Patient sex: M
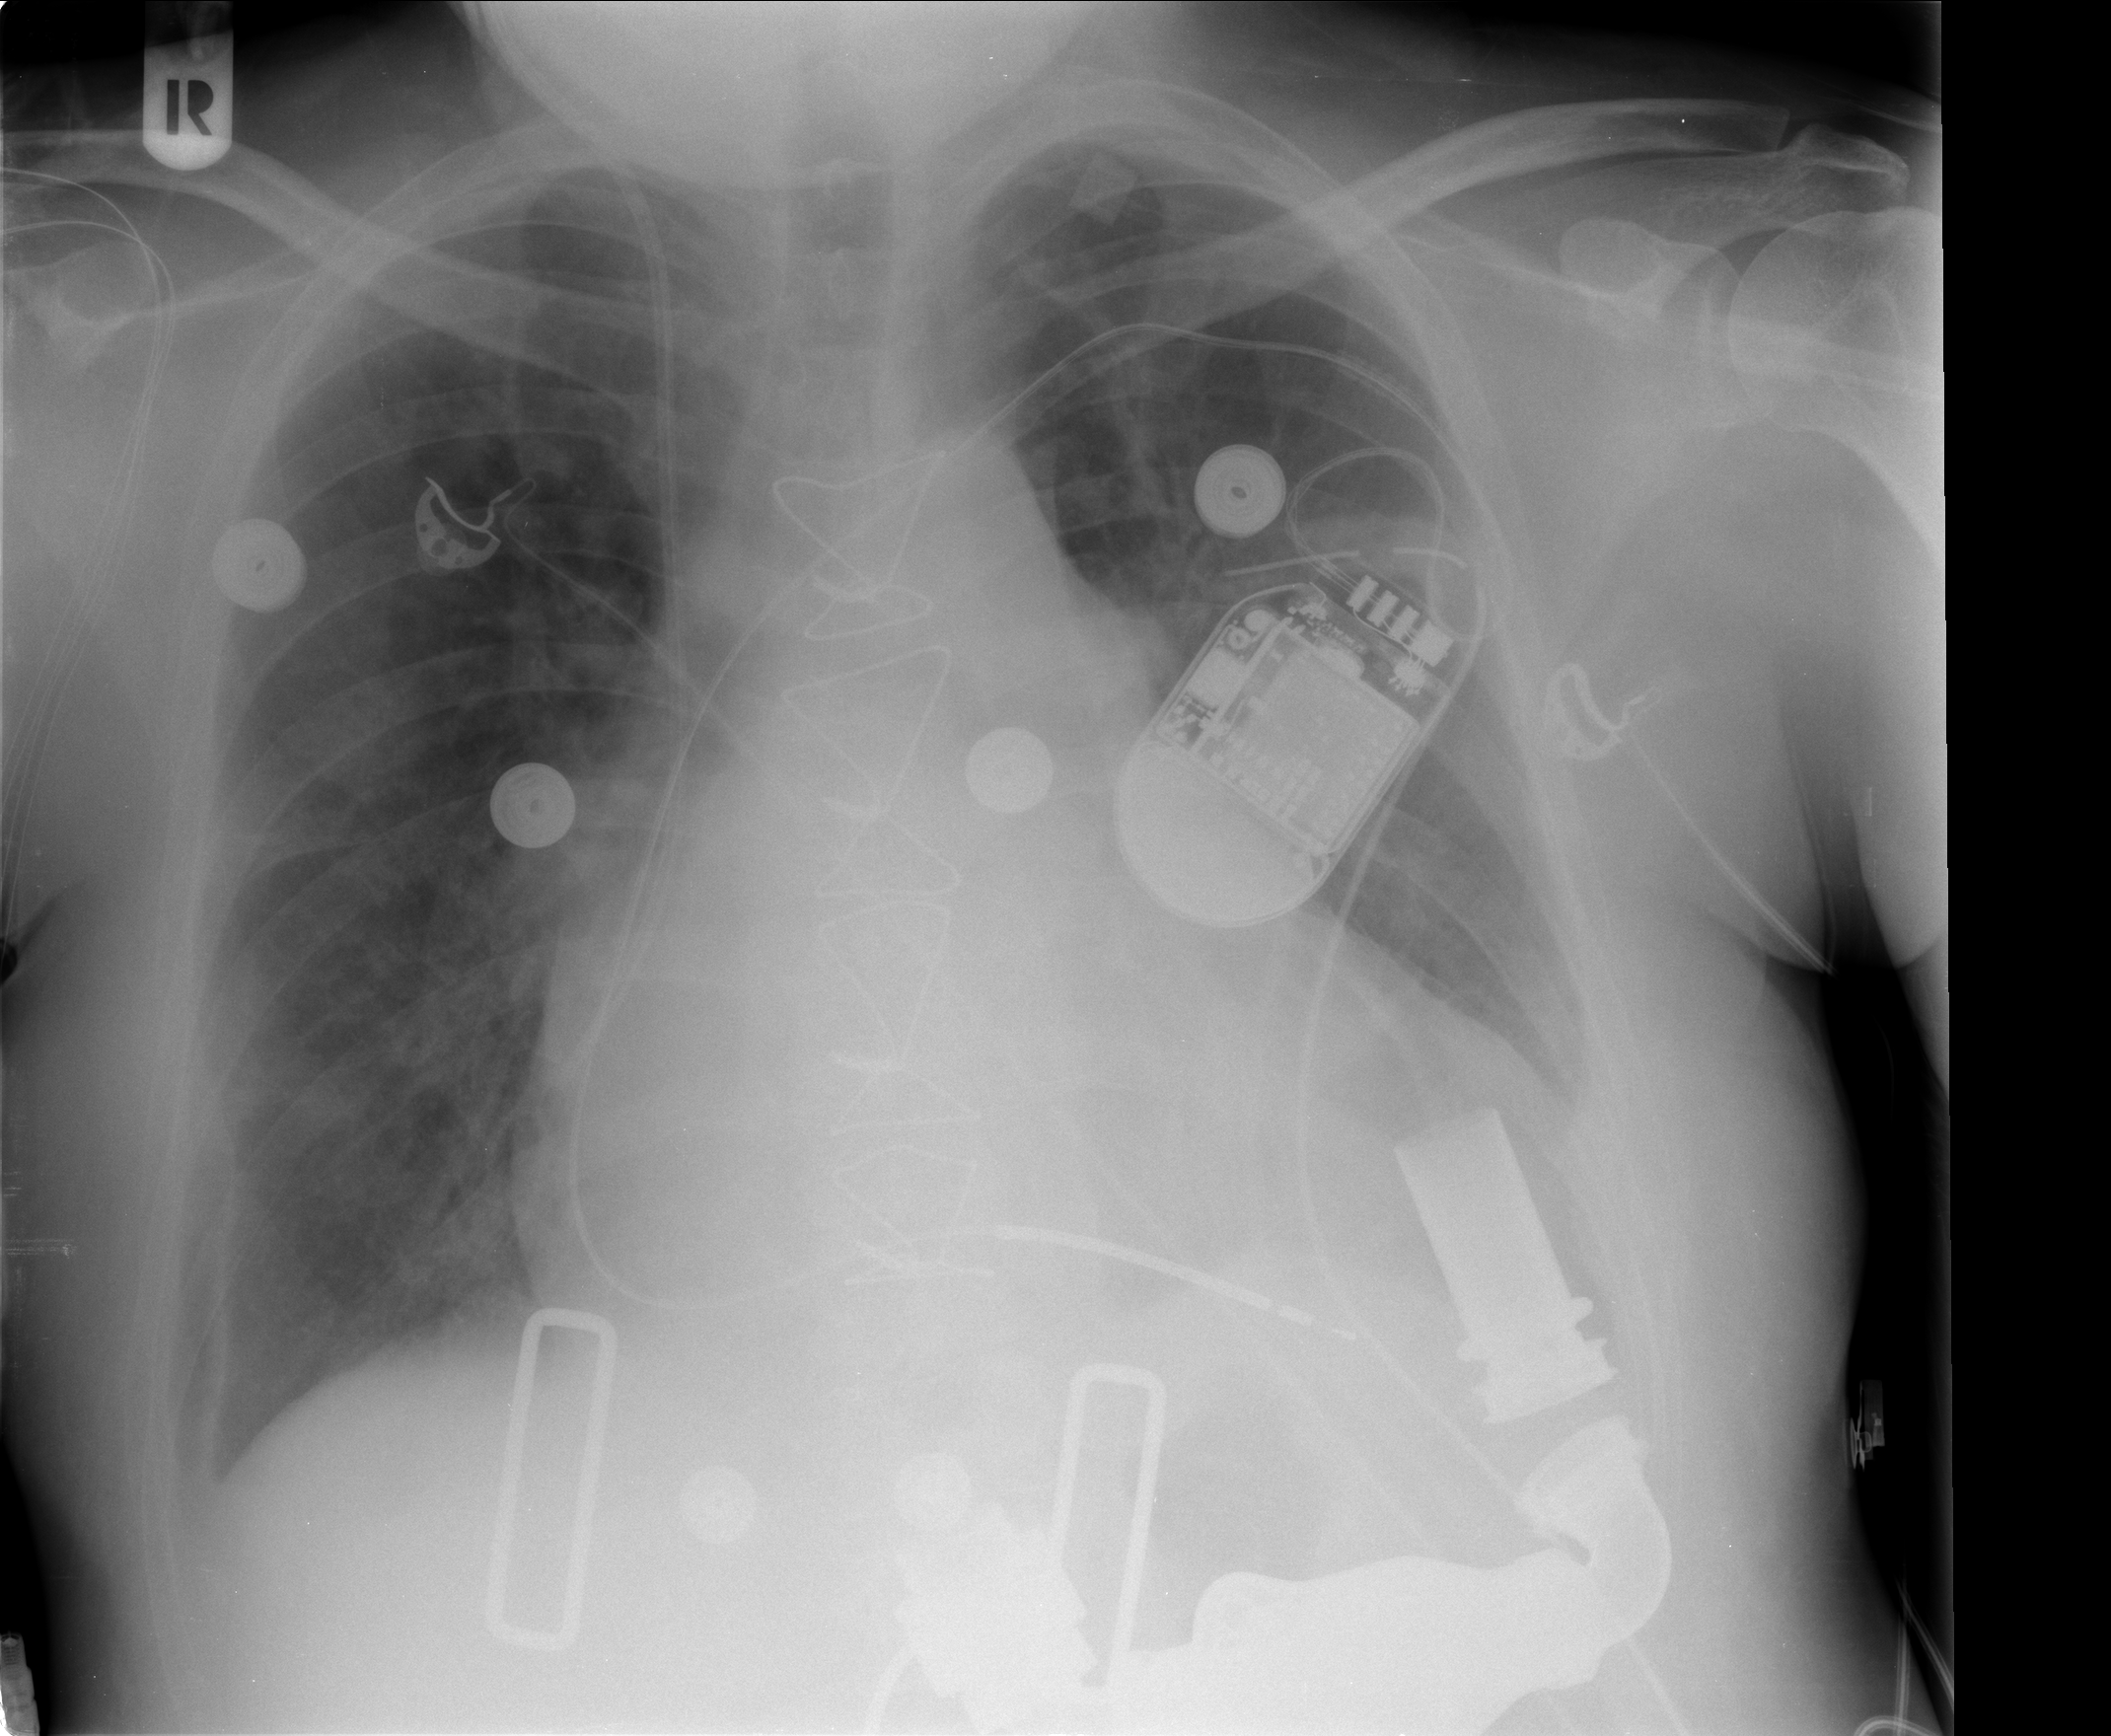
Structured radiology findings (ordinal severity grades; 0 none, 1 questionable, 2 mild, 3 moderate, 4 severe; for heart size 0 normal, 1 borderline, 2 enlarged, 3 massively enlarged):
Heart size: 3
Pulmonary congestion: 2
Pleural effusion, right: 0
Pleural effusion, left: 1
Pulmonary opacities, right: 0
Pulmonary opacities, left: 0
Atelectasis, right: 2
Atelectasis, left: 2